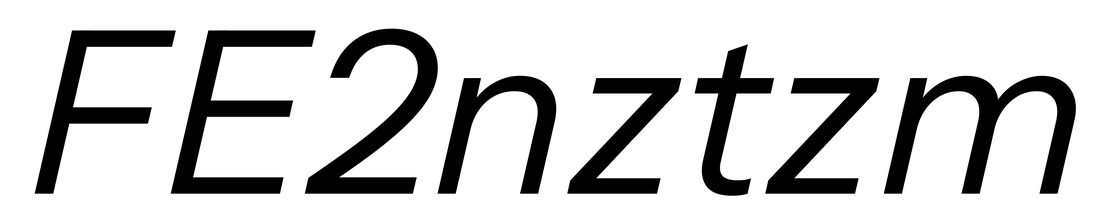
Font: InstrumentSans-Italic_Italic